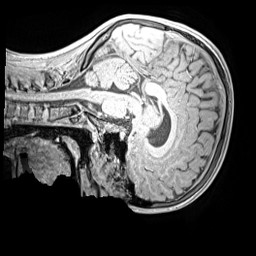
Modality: MP2RAGE
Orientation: sagittal
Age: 11
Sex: male
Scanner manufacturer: siemens
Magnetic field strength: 3 T
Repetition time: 4 s
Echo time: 0.00299 s